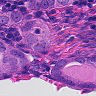
Metastatic tissue present: yes